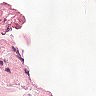
Metastatic tissue present: no